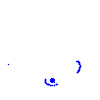
Particle: electron